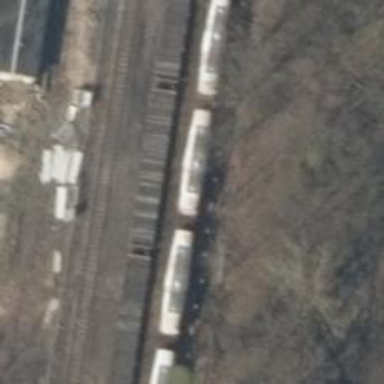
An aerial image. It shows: Railway yard used for servicing trains.